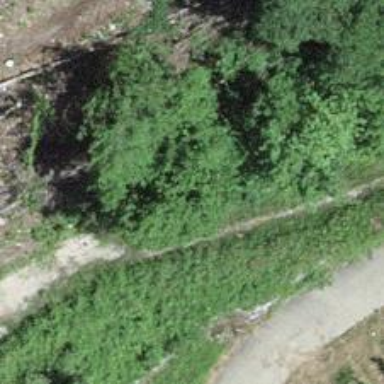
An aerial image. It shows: Path.